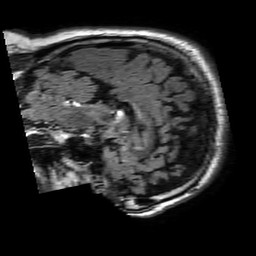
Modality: FLAIR
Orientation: sagittal
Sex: male
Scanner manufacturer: philips
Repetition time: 11 s
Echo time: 0.125 s